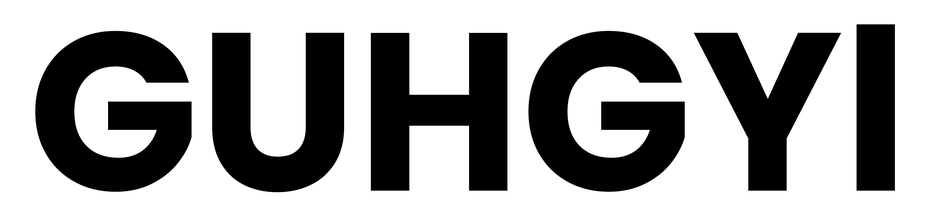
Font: Poppins-Bold